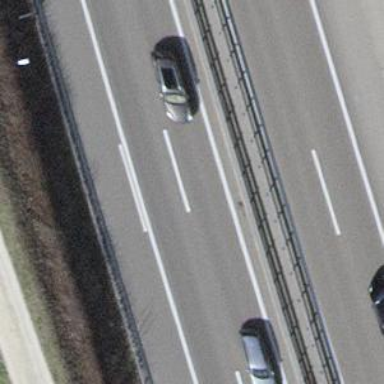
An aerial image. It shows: Asphalt motorway.